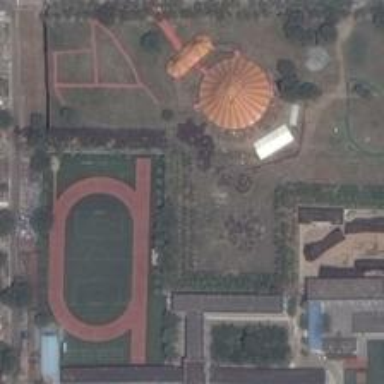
This irregular place consists of several buildings, a football field, two basketball courts and a pavilion, connected by some paths .